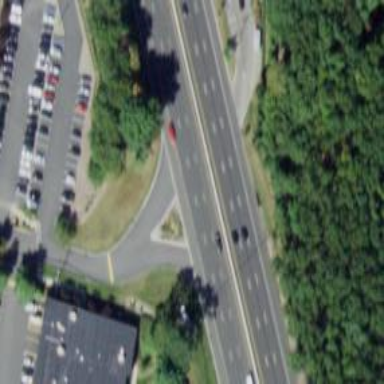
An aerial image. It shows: Trunk link road with asphalt surface.